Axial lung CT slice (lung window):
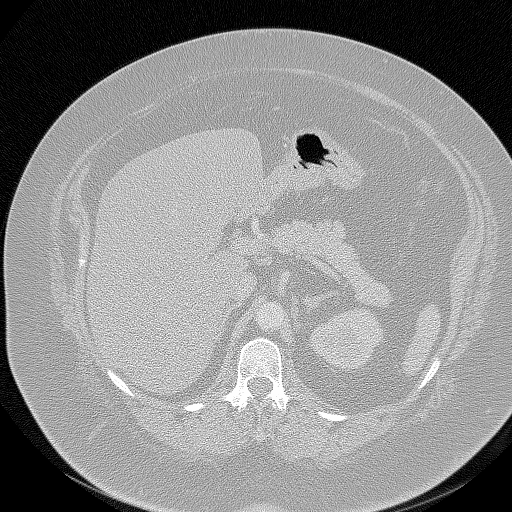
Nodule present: no